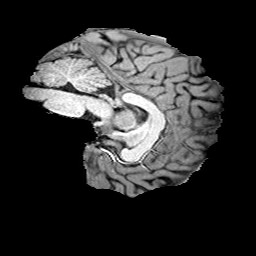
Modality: T1w
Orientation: sagittal
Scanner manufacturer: siemens
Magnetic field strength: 3 T
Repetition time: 2 s
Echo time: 0.0024 s